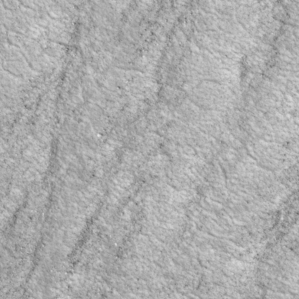
Label: non_frost